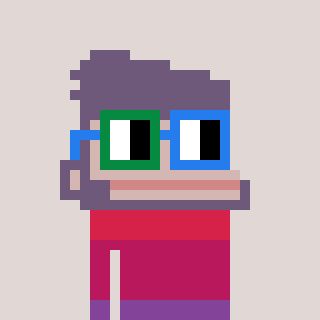
a pixel art character with square green and blue glasses, a ape-shaped head and a orange-colored body on a warm background